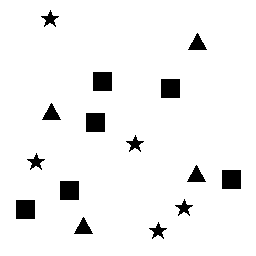
Squares: 6
Triangles: 4
Stars: 5
Total shapes: 15